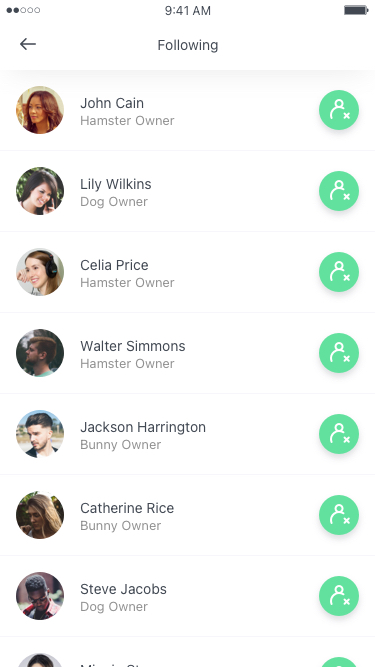
Text in this UI design:
253 followings
Search…
Cancel